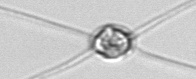
Label: Chaetoceros_danicus